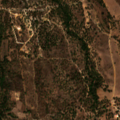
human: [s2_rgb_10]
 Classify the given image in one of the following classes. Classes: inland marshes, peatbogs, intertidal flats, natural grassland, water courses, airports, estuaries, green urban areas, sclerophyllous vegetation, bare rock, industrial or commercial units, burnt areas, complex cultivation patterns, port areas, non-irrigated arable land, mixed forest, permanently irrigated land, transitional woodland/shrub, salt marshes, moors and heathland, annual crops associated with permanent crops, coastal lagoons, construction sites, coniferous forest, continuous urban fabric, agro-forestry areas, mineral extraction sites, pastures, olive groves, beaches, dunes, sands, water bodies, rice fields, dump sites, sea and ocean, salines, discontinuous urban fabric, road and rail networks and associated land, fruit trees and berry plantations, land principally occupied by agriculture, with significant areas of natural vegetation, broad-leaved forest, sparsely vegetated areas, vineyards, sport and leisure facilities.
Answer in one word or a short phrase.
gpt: non-irrigated arable land, agro-forestry areas, broad-leaved forest, coniferous forest